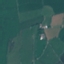
Land use / land cover: Pasture